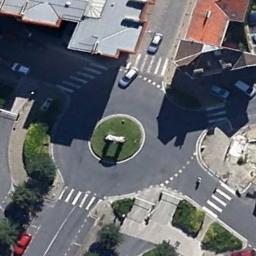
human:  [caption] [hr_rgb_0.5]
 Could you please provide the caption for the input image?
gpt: The roundabout is next to buildings and trees .

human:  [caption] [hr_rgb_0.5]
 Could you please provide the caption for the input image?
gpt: Several buildings are next to the roundabout .

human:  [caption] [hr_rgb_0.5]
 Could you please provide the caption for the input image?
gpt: The roundabout with four exits and entrances is surrounded by some buildings and a sculpture is in the middle of the roundabout .

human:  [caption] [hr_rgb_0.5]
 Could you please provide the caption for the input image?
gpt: There are several moving vehicles on the road at the roundabout, There are several buildings and some trees and some lawns around the roundabout .

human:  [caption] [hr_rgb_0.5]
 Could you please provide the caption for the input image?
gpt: There are some buildings and green lawns beside the roundabout .